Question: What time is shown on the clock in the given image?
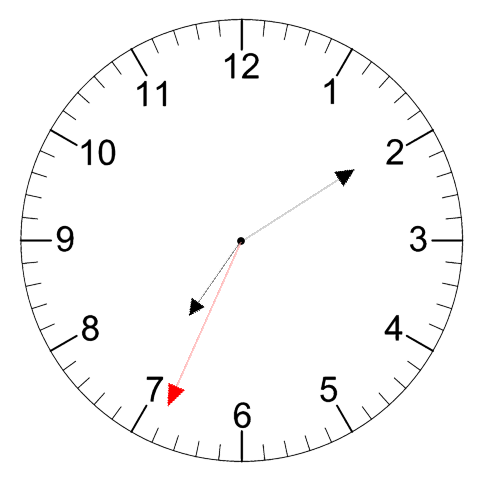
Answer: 07:09:34